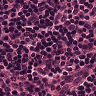
Metastatic tissue present: no